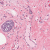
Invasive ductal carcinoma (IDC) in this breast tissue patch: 0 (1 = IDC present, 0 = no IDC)